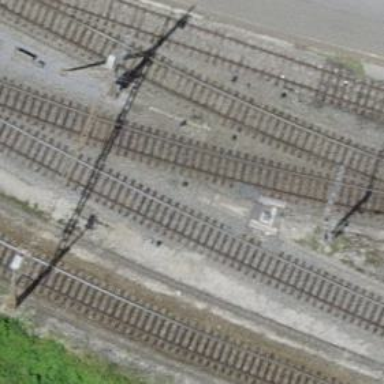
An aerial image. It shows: Single-track railway siding with electrified contact line. The voltage is 3000 and 15000.